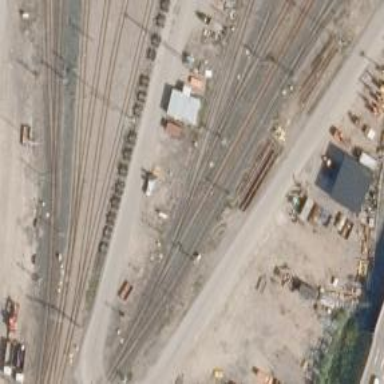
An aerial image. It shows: Railway signal.